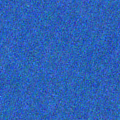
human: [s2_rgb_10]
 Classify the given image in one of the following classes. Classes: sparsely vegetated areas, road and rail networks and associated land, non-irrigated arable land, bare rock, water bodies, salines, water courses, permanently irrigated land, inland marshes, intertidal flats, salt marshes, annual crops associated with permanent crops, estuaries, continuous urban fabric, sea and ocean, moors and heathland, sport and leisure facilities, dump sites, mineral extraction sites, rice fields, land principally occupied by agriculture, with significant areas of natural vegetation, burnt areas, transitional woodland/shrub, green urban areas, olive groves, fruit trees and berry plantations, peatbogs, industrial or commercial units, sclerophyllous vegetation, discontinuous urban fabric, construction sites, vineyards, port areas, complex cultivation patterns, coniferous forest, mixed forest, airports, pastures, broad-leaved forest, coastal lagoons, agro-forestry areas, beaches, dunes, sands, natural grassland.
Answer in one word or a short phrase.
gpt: sea and ocean